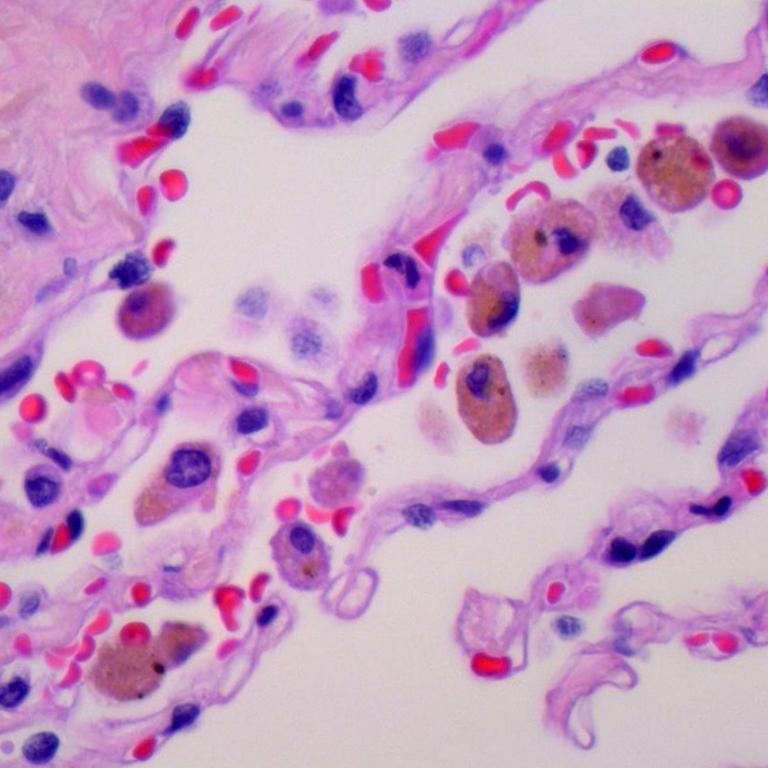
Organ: lung
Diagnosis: benign